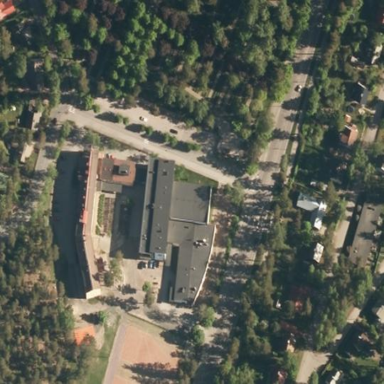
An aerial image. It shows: School building.